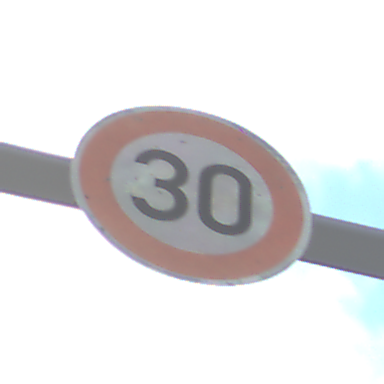
Verkehrszeichen: Geschwindigkeit30
Umgebung: Outdoor, Nature
Tageszeit: MorningAfternoon
Wetter: PartlyCloudy
Licht: Natural
Jahreszeit: Autumn
Kontrast: LowContrast